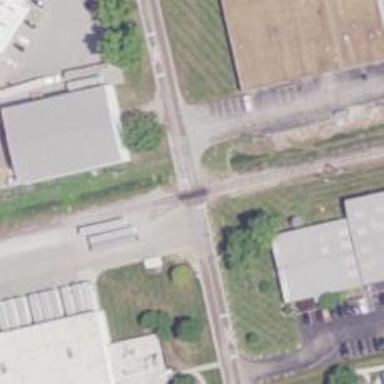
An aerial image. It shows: Railway level crossing.